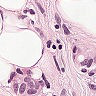
Metastatic tissue present: yes